Question: I have just switched from Eclipse to Android Studio and when I updated my app, the google play store found three new permissions in my new exported apk.
I am quoting the manifest file and the gradle file:
'''
<manifest xmlns:android="http://schemas.android.com/apk/res/android"
package="com.appsbyusman.simplecolorwallpaper"
android:versionCode="2"
android:versionName="1.1" >
<uses-permission android:name="android.permission.SET_WALLPAPER" />
<!-- Include required permissions for Google Mobile Ads to run -->
<uses-permission android:name="android.permission.INTERNET" />
<uses-permission android:name="android.permission.ACCESS_NETWORK_STATE" />
<uses-sdk
android:minSdkVersion="11"
android:targetSdkVersion="21" />
<application
android:allowBackup="true"
android:icon="@drawable/ic_launcher"
android:label="@string/app_name"
android:theme="@style/AppTheme" >
<!-- This meta-data tag is required to use Google Play Services. -->
<meta-data
android:name="com.google.android.gms.version"
android:value="@integer/google_play_services_version" />
<!-- Include the AdActivity configChanges and theme. -->
<activity
android:name="com.google.android.gms.ads.AdActivity"
android:configChanges="keyboard|keyboardHidden|orientation|screenLayout|uiMode|screenSize|smallestScreenSize"
android:theme="@android:style/Theme.Translucent" />
<activity
android:name="com.appsbyusman.simplecolorwallpaper.MainActivity"
android:label="@string/app_name" >
<intent-filter>
<action android:name="android.intent.action.MAIN" />
<category android:name="android.intent.category.LAUNCHER" />
</intent-filter>
</activity>
</application>
'''
The build.gradle of my module is:
'''
apply plugin: 'com.android.application'
android {
compileSdkVersion 21
buildToolsVersion "19.1.0"
defaultConfig {
applicationId "com.appsbyusman.simplecolorwallpaper"
minSdkVersion 11
targetSdkVersion 21
}
buildTypes {
release {
minifyEnabled false
proguardFiles getDefaultProguardFile('proguard-android.txt'), 'proguard-rules.txt'
}
}
}
dependencies {
compile project(':ambilWarna')
compile 'com.android.support:support-v4:19.1.0'
compile 'com.android.support:appcompat-v7:19.1.0'
compile 'com.google.android.gms:play-services:+'
}
'''
As you can see there are three permissions declared in the manifest but the play store detects the following permissions:
'''
android.permission.ACCESS_NETWORK_STATE
android.permission.INTERNET
android.permission.READ_EXTERNAL_STORAGE maxSdkVersion=18
android.permission.READ_PHONE_STATE
android.permission.SET_WALLPAPER
android.permission.WRITE_EXTERNAL_STORAGE maxSdkVersion=18
'''
I am using a color picker module and google ads, I made the project on eclipse and imported in Android Studio.
EDIT:
Adding to the same question, I just uploaded another app, this time I removed some permissions and removed some libraries, but this time, I got very strange permissions. Please look at this screenshot I'm attaching.
EDIT 2:
Never mind, I found out it was due to my inclusion of play services's whole package instead of merely using Ads package
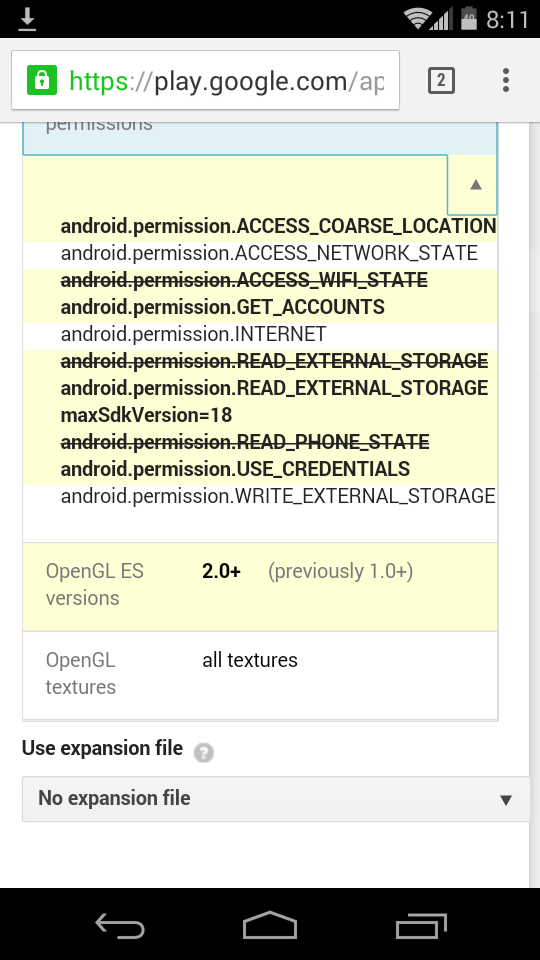
Answer: From the documentation on 'READ_PHONE_STATE' permission:
> Allows read only access to phone state.Note: If both your minSdkVersion and targetSdkVersion values are set to 3 or lower, the system implicitly grants your app this permission. If you don't need this permission, be sure your targetSdkVersion is 4 or higher.
From the documentation on 'WRITE_EXTERNAL_STORAGE' permission:
> Allows an application to write to external storage.Note: If both your minSdkVersion and targetSdkVersion values are set to 3 or lower, the system implicitly grants your app this permission. If you don't need this permission, be sure your targetSdkVersion is 4 or higher.
From the documentation on 'READ_EXTERNAL_STORAGE', permission:
> Allows an application to write to external storage.Note: If both your minSdkVersion and targetSdkVersion values are set to 3 or lower, the system implicitly grants your app this permission. If you don't need this permission, be sure your targetSdkVersion is 4 or higher.
So, you need to set your 'targetSdkVersion' to 4 or higher. As your 'targetSdkVersion' is set to 21 in both manifest and 'build.gradle', the only place to look at is 'ambilWarna' module. If is has 'targetSdkVersion' of 3 or less, manifest merger may assume that you have some code here which needs to read/write external storage/phone state and add these permissions to your app during the build.
BTW, you can remove following lines from the manifest because Gradle will use the values specified in 'build.gradle' file (which are the same in your case) instead:
'''
<uses-sdk
android:minSdkVersion="11"
android:targetSdkVersion="21" />
'''